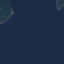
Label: SeaLake